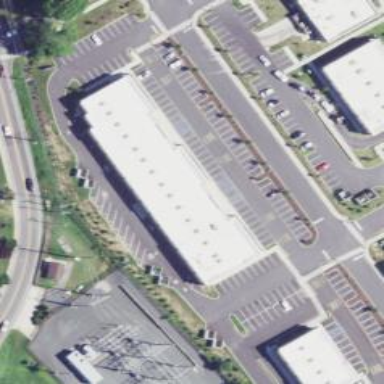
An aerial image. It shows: Parking space.